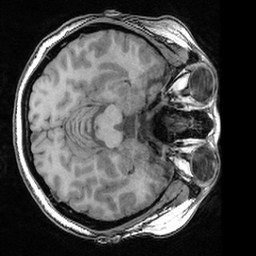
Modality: T1w
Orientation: axial
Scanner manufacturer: ge
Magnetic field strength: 3 T
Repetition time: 0.008572 s
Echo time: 0.003384 s